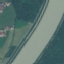
Land use / land cover: River